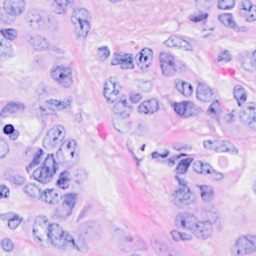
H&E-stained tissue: Breast